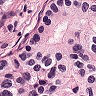
Metastatic tissue present: yes